Field crop: maize
Growth stage: 1
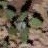
Species: chenopodium